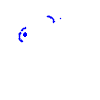
Particle: proton